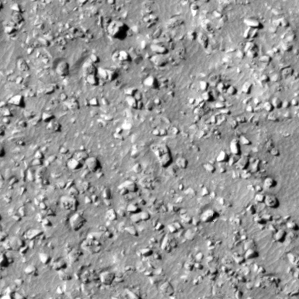
Label: non_frost